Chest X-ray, PA view. Patient: 52 years old, sex F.
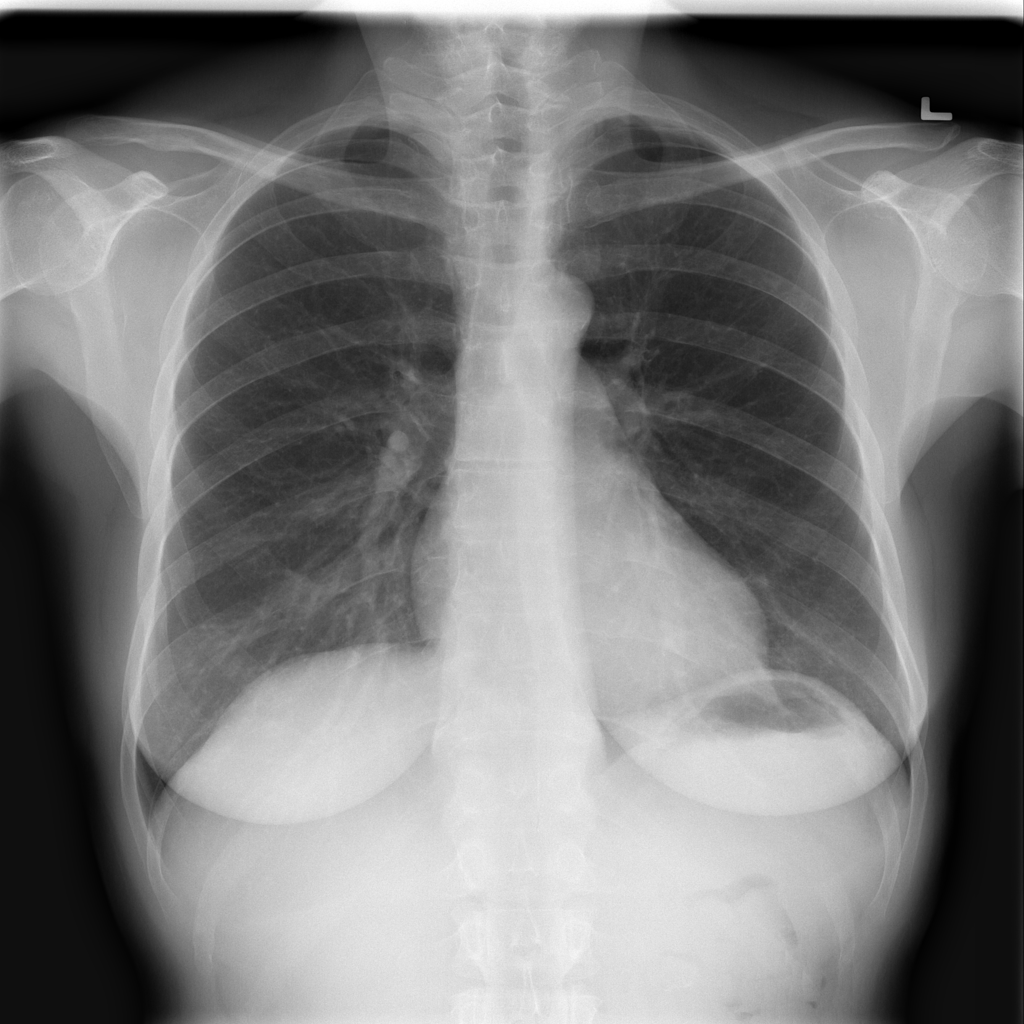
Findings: No Finding